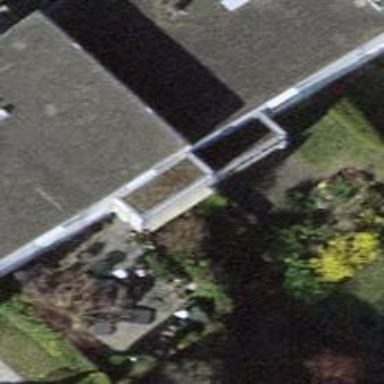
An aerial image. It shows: Part of building.